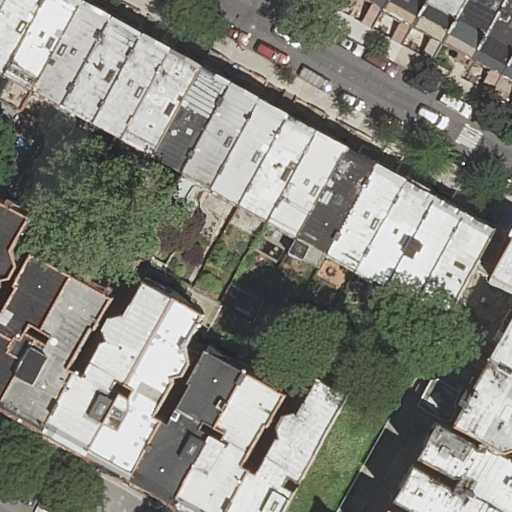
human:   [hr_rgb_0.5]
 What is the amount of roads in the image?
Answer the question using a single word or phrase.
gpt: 1

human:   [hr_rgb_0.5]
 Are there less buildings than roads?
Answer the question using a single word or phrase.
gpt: no

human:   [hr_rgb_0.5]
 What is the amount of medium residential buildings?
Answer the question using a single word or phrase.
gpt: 24

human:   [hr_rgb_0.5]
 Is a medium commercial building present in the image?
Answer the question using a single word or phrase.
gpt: no

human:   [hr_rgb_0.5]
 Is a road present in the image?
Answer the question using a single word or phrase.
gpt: yes

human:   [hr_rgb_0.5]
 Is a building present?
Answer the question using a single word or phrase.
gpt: yes

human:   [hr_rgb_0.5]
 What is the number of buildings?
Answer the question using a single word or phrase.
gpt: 36

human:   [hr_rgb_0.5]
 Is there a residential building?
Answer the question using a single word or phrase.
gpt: yes

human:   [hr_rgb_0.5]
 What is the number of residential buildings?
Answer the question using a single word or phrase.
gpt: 36

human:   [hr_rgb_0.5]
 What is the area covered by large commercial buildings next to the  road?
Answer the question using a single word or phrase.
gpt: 0m2

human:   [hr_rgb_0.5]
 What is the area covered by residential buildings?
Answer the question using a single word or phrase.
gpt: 4823m2

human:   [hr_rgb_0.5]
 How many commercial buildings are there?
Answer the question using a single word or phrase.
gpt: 0

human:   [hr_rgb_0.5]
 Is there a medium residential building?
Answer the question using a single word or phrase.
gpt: yes

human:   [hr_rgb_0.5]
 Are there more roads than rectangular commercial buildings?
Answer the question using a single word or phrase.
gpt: yes

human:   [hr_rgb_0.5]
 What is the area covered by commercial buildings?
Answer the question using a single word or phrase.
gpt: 0m2

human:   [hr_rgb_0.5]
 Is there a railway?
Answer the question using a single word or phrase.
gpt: no

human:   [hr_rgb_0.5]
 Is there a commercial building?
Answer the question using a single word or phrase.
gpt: no

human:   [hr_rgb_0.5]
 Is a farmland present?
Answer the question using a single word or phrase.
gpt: no

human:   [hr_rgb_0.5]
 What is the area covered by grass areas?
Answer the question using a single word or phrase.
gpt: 0m2

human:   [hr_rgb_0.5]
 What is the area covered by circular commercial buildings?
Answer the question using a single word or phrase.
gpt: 0m2

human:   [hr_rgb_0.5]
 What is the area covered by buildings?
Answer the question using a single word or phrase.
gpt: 4823m2

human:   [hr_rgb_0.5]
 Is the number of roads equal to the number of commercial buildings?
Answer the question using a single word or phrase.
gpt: no

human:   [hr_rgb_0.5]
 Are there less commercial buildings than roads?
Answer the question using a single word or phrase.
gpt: yes

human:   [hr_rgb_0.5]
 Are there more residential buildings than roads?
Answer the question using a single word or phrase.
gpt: yes

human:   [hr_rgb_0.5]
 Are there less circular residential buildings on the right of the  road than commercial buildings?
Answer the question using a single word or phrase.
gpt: no

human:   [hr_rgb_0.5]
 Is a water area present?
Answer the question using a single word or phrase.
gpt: no

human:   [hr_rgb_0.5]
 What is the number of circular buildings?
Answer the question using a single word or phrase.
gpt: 0

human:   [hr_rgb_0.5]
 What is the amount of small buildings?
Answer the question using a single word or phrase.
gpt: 12

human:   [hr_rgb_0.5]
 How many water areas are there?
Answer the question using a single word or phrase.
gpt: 0

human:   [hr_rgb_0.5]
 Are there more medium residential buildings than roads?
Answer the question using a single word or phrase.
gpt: yes

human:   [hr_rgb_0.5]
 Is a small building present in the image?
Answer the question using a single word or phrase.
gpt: yes

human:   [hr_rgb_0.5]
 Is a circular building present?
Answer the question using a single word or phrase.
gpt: no

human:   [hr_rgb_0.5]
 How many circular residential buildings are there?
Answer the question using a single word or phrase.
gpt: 0

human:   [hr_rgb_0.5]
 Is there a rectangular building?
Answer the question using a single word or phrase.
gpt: yes

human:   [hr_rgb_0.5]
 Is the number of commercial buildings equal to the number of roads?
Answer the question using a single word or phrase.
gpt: no

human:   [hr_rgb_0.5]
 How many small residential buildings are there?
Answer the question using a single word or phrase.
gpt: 12

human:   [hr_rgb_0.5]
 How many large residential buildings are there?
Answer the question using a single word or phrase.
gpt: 0

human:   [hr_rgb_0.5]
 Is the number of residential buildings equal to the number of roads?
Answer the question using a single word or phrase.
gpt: no

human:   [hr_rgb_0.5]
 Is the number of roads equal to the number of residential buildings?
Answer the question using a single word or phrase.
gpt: no

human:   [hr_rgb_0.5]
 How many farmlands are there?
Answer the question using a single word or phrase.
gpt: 0

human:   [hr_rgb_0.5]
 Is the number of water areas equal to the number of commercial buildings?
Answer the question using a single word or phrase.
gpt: yes

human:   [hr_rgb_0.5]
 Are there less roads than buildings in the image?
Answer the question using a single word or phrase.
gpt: yes

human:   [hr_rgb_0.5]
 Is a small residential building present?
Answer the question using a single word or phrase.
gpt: yes

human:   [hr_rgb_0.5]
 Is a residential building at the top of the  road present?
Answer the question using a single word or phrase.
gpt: yes

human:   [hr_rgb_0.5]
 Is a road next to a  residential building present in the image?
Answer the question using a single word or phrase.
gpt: yes

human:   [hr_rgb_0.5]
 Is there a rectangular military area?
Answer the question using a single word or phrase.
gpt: no

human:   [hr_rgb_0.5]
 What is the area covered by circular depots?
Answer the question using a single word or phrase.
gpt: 0m2

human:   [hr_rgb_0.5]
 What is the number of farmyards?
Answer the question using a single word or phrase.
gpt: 0

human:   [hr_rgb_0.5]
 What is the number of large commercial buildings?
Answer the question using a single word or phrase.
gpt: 0

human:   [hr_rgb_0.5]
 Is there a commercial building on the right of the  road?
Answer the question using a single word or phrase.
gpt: no

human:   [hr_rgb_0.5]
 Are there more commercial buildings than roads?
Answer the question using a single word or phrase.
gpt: no

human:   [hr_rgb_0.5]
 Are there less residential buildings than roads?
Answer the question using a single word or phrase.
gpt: no

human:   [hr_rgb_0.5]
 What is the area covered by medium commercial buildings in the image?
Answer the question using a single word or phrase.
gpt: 0m2

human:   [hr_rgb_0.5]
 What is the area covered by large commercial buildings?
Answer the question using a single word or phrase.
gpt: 0m2

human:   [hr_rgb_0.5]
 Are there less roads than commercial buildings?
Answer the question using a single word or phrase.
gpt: no

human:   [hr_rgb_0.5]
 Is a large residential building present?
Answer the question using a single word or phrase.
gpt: no

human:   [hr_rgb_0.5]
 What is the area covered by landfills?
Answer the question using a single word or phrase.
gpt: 0m2

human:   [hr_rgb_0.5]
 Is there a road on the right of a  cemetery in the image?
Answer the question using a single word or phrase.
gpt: no

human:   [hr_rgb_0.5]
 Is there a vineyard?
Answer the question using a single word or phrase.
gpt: no

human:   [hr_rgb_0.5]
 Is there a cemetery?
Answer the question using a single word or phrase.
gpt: no

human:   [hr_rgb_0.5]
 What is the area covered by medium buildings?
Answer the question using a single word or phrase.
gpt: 4355m2

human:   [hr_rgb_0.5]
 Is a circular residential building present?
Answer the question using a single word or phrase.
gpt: no

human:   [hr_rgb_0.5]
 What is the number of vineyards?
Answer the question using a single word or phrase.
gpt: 0

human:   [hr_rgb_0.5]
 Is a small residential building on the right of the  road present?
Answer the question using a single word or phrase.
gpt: yes